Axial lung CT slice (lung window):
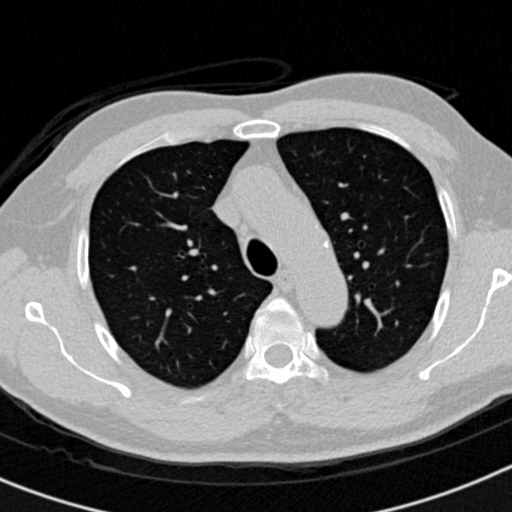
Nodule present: no